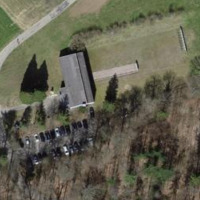
EUNIS habitat code: 52
Species observed at this site:
Dipsacus fullonum